Field crop: maize
Growth stage: 2
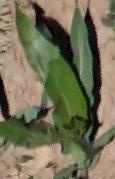
Species: maize